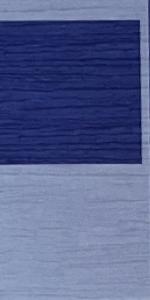
Label: Empty